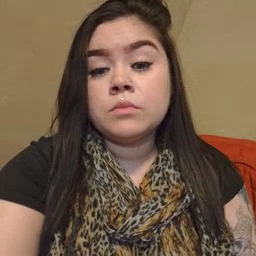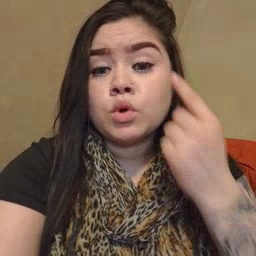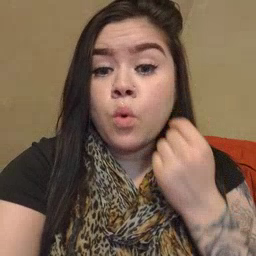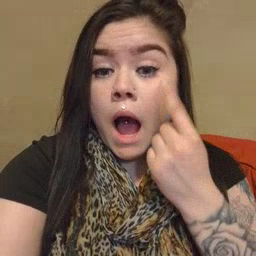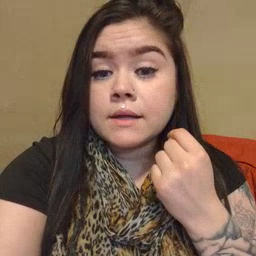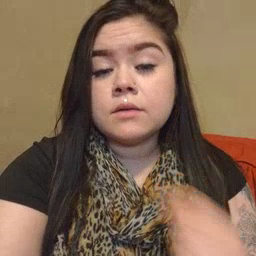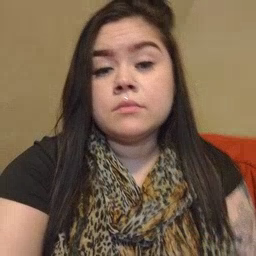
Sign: cry